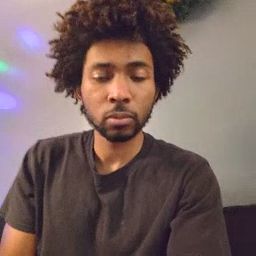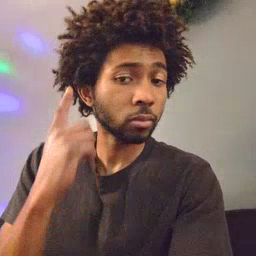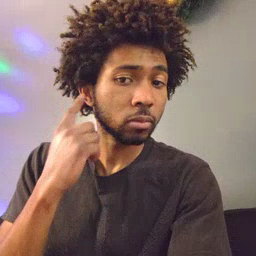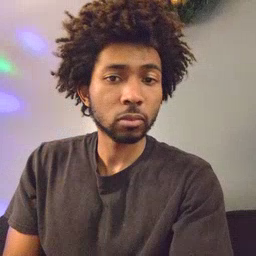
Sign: ear